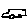
Label: car